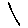
Label: line